Question: Ok, I know that this is a common question already adressed in other threads but please let me add some context:
I'm working on a server-client apllication which provides a CLI, I need two instances of this application working first instance acts as server and second instance acts as backup server; both servers are connected through a TCP sockets. In certain situations the role of server and backup server can swap, this can happen writting a swap instruction on the CLI.
<URL>. 'CreateProcess':
'''
STARTUPINFO si = { sizeof(STARTUPINFO) };
// ...
process_information = PROCESS_INFORMATION();
BOOL success = CreateProcess
(
NULL,
command, // putty.exe param1 param2
NULL,
NULL,
TRUE,
DETACHED_PROCESS,
NULL,
static_cast<LPCWSTR>(workingDirectory),
&si,
&process_information
);
'''
Doing this call the PuTTY process appears as child of my application process both on task manager and Process Explorer.

But I have a problem with this approach: for some unknown reason if the PuTTY console is open when the server becomes backup server it maintains the TCP listener open and after swapping again it creates a new listener on the same port, then the backup server connects to the previous TCP listener which is not managed by the application anymore.
Here is the catch:
- - 'CreateProcess'
Until I figure out why opening the PuTTY instance from 'CreateProccess' makes my TCP connections behave this way I want to open the PuTTY as if it was NOT opened from within my application.
---
What I've tried so far:
1. Create a batch file that calls PuTTY and CreateProcess the batch file (failed).
2. Create a job with CreateJobObject and assign the PuTTY process to that job (failed).
The reason behind the #1 try is that I've read that you can create a process (A) that creates a second process (B) and then finishing the first process (A) leaves it orpah, but I wasn't able to make the batch file run at all.
Any help is appreciated, thanks for your time.
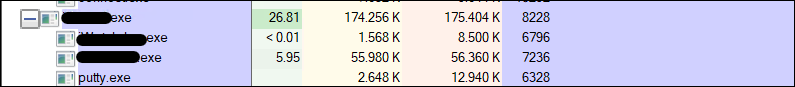
Answer: <URL> should do what you want, they don't create parent-child relationships between precesses.